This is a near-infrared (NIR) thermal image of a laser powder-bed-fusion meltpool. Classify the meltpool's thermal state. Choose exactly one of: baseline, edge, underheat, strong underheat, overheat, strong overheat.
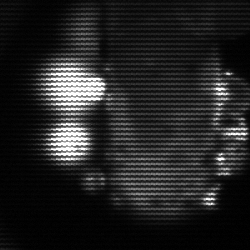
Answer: strong underheat